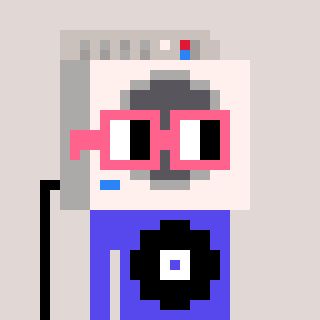
a pixel art character with square pink glasses, a washing machine-shaped head and a computerblue-colored body on a warm background